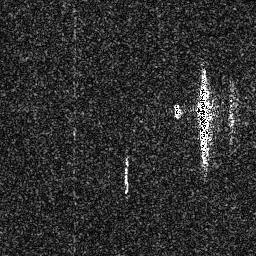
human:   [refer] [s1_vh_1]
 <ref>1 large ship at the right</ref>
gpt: <box>[[75, 26, 83, 66, 0]]</box>